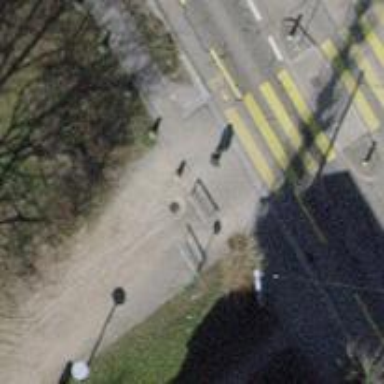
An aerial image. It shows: Double cycle barrier is in place.